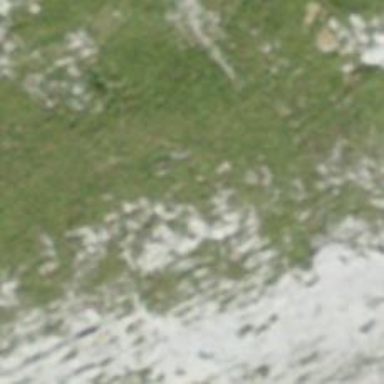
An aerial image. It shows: Natural cliff.